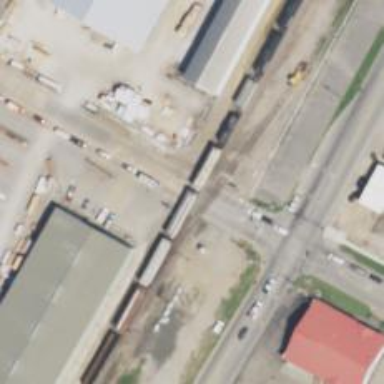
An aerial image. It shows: Level crossing with lights at railway intersection.